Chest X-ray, PA view. Patient: 45 years old, sex M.
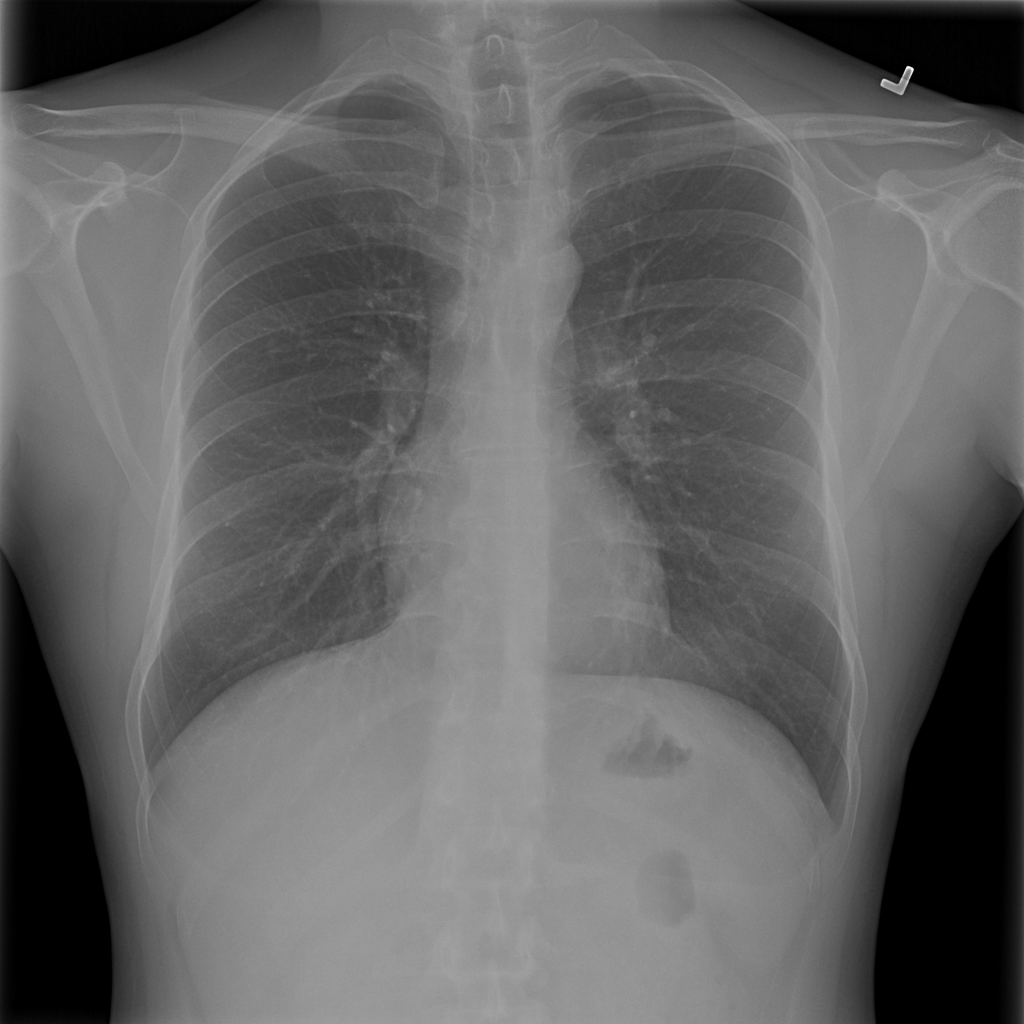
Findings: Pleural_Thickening